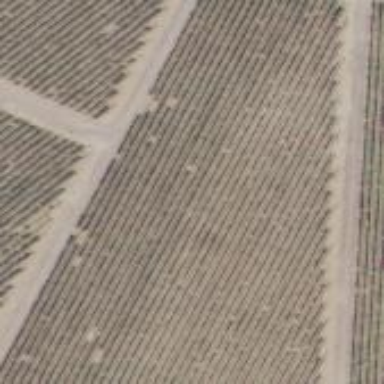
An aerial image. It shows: Vineyard where grapes are grown.